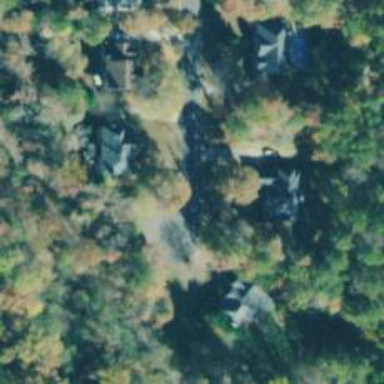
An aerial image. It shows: Residential road.